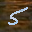
Label: 5